Question: Disclaimer: This question is an extension to <URL> question
I am trying to populate a Table in NSPopover.(As seen in the image)
---
I am not able to make transparent background to NSTextField.
Strangely, it works fine if view is attached to NSWindow
---
(The names in window at left are having transparent background, but same view when seen in NSPopover fails to show transparent background to NSTextfield.)

Is this a bug in NSPopover or am I doing something wrong ?
---
This is my code to create Table cells
'''
func tableView(tableView: NSTableView, viewForTableColumn tableColumn: NSTableColumn?, row: Int) -> NSView? {
var cell = NSTableCellView(frame: NSMakeRect(0, 0, 100, 40))
var textField = NSTextField(frame: NSMakeRect(0, 0, 50, 20))
// **For transparency**
textField.stringValue = nameList[row]
textField.bezeled = false
textField.editable = false
textField.drawsBackground = false
cell.addSubview(textField)
return cell
}
'''
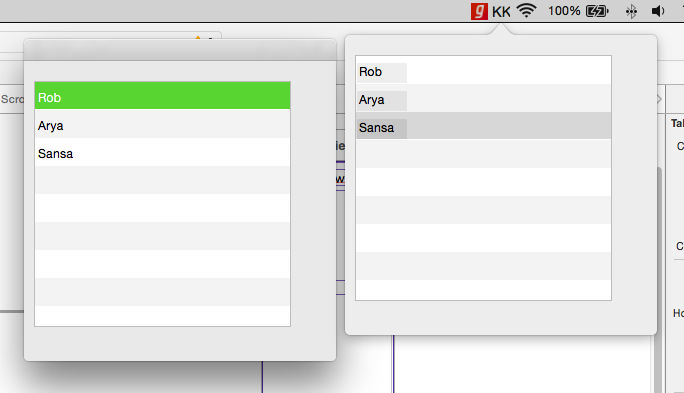
Answer: This is an issue with the text field being rendered vibrantly, causing the white background of the table view around it to also be rendered vibrantly. This vibrancy causes a plusL blend mode, therefore becoming invisible).
This only happens in a popover because that's a vibrant context, and is setup with an 'NSAppearanceNameVibrantLight' appearance by default.
Sessions 209 and 220 from WWDC2014 discuss a bit more about vibrancy, and the 10.10 release notes on NSVisualEffectView / vibrancy.
---
To workaround this, you can set the appearance of the table view to the 'NSAppearanceNameAqua' appearance.